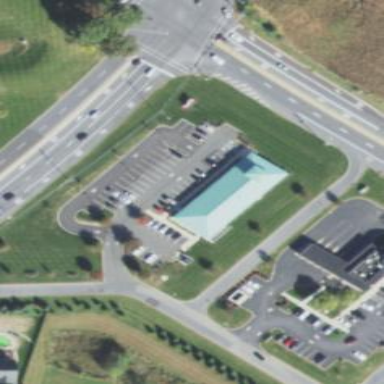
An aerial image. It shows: Clinic building offering healthcare services.